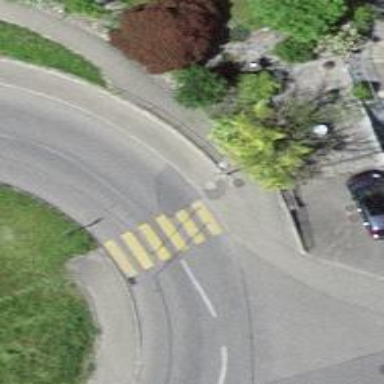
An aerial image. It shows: Footway with zebra crossing.